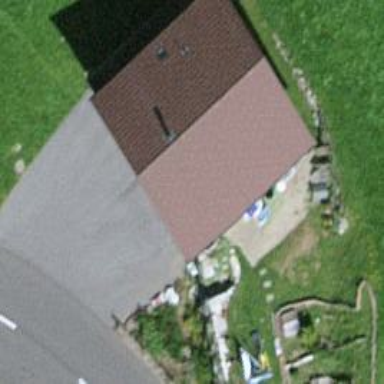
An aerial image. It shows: Simple house.